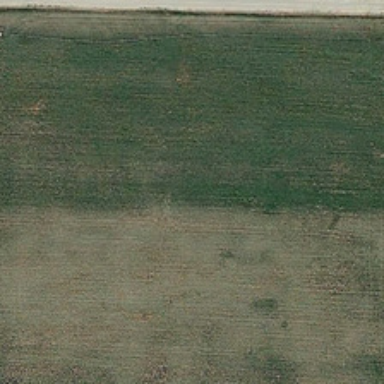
A road is near a piece of green meadow .